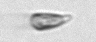
Label: Cryptophyta